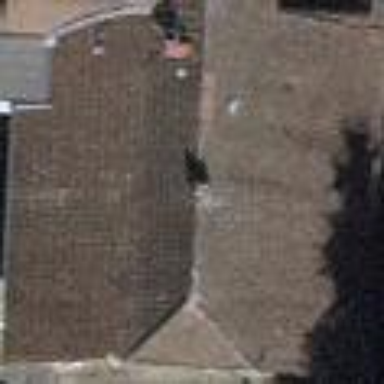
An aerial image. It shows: Building with tiled roof.